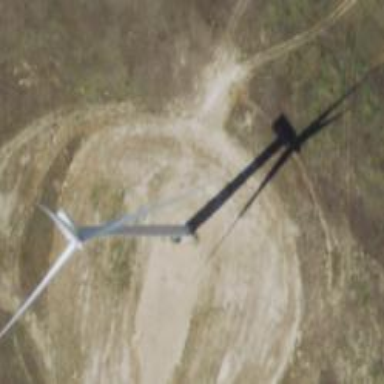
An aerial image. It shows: Wind turbine generator that utilizes wind as its source for generating electricity. It is of the horizontal axis type.